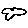
Label: cloud